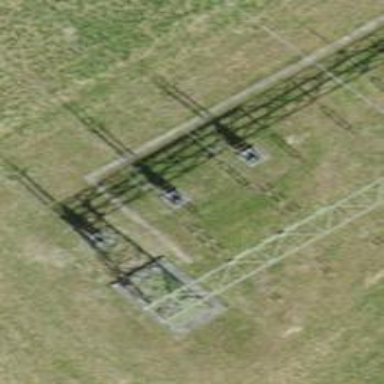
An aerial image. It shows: Insulator used in power systems.